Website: crate-barrel
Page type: billing-address
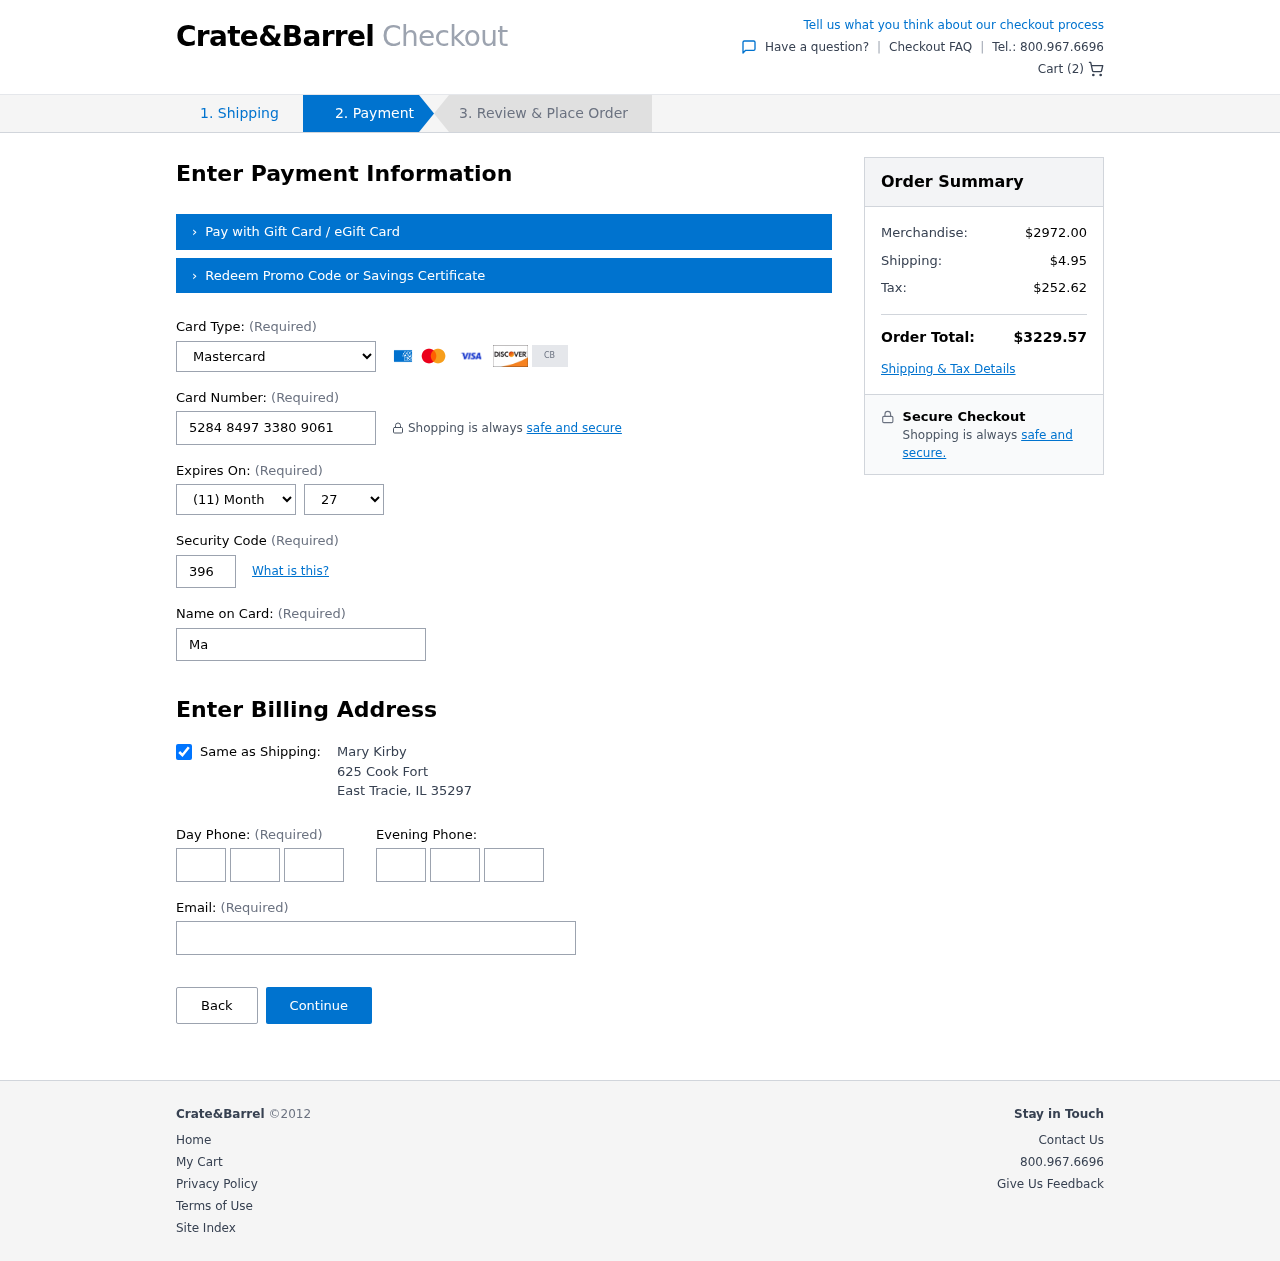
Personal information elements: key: PII_CARD_CVV
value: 396
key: PII_CARD_EXPIRY_MONTH
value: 11
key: PII_CARD_EXPIRY_YEAR
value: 27
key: PII_CARD_NUMBER
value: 5284 8497 3380 9061
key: PII_CARD_TYPE
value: Mastercard
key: PII_CITY
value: East Tracie
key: PII_EMAIL
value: mkirby@gmail.com
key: PII_FULLNAME
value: Mary Kirby
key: PII_PHONE_ALT_AREA
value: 546
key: PII_PHONE_ALT_PREFIX
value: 895
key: PII_PHONE_ALT_SUFFIX
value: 3863
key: PII_PHONE_AREA
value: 683
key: PII_PHONE_PREFIX
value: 687
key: PII_PHONE_SUFFIX
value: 4916
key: PII_POSTCODE
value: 35297
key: PII_STATE_ABBR
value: IL
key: PII_STREET
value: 625 Cook Fort
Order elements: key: ORDER_NUM_ITEMS
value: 2
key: ORDER_SUBTOTAL
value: $2972.00
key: ORDER_SHIPPING_COST
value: $4.95
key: ORDER_TAX
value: $252.62
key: ORDER_TOTAL
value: $3229.57